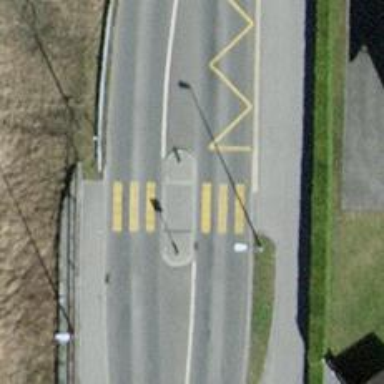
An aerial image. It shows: Marked zebra crossing with island.